Interaction volume radius: 5 \u00c5
Interaction volume height: 20 \u00c5
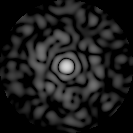
Disorder parameter: 0.8364